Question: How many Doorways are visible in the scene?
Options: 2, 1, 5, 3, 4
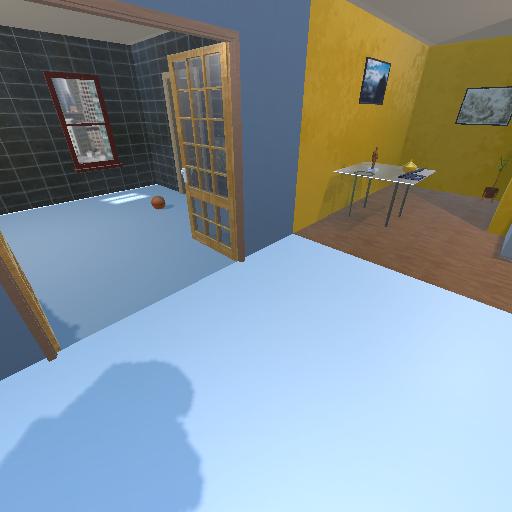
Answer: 2